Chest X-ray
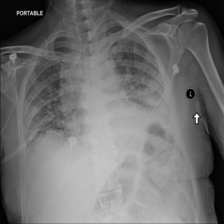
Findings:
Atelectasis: negative
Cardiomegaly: negative
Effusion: negative
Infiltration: positive
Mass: negative
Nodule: negative
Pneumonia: negative
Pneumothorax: negative
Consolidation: negative
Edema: negative
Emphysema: negative
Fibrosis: negative
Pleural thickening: negative
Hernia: negative